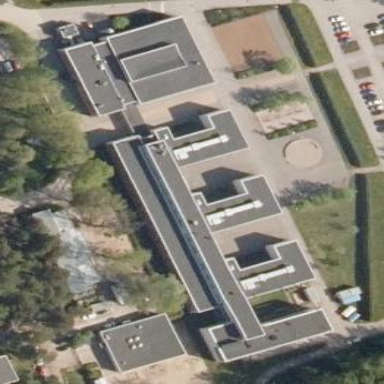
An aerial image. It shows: School.